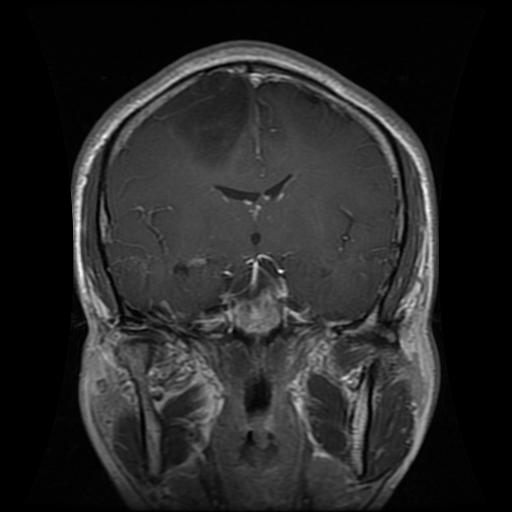
Label: glioma